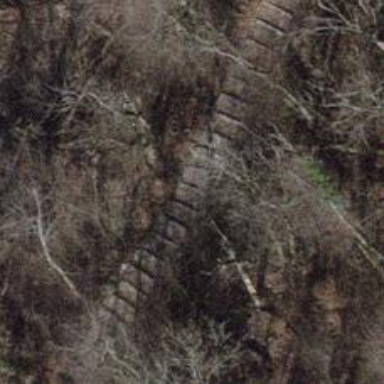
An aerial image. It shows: Road with steps.